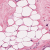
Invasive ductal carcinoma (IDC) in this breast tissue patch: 0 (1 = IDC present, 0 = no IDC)